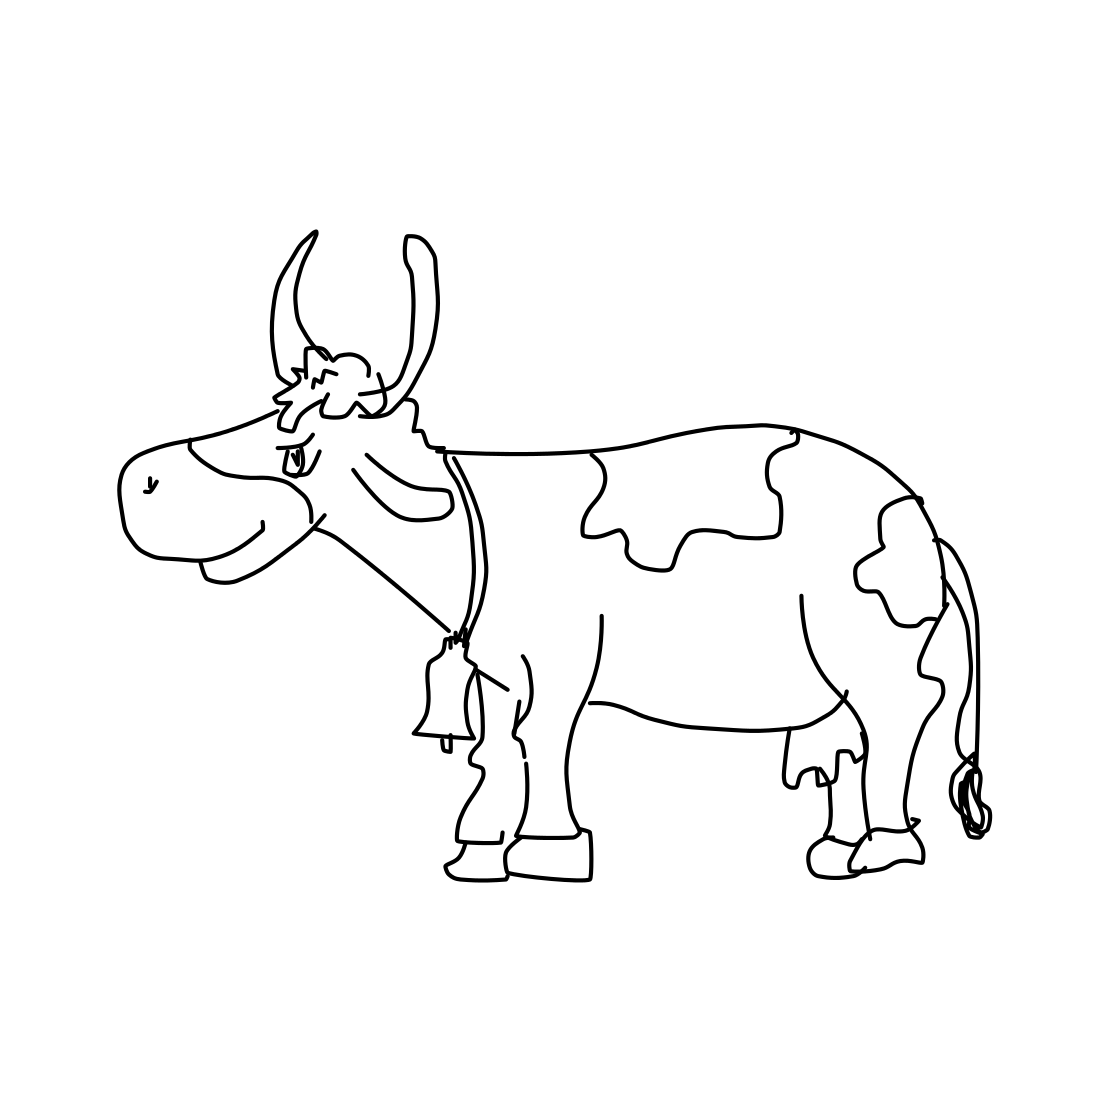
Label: cow